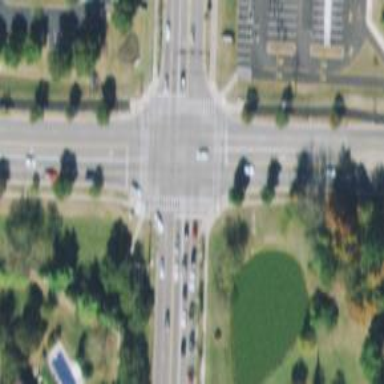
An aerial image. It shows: Crossing on footway.